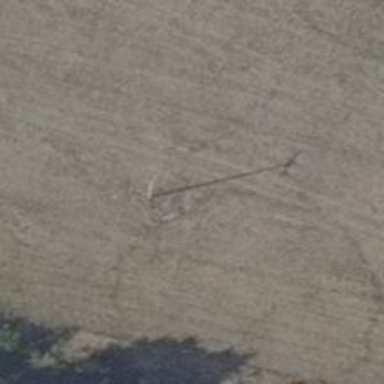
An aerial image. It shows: Minor power line.